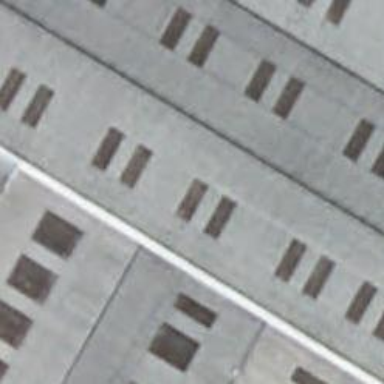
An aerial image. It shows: Warehouse building.